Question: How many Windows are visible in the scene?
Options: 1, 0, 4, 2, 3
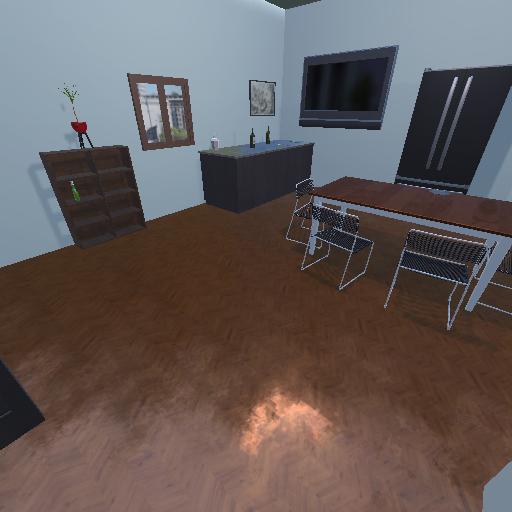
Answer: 1